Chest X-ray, PA view. Patient: 5 years old, sex M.
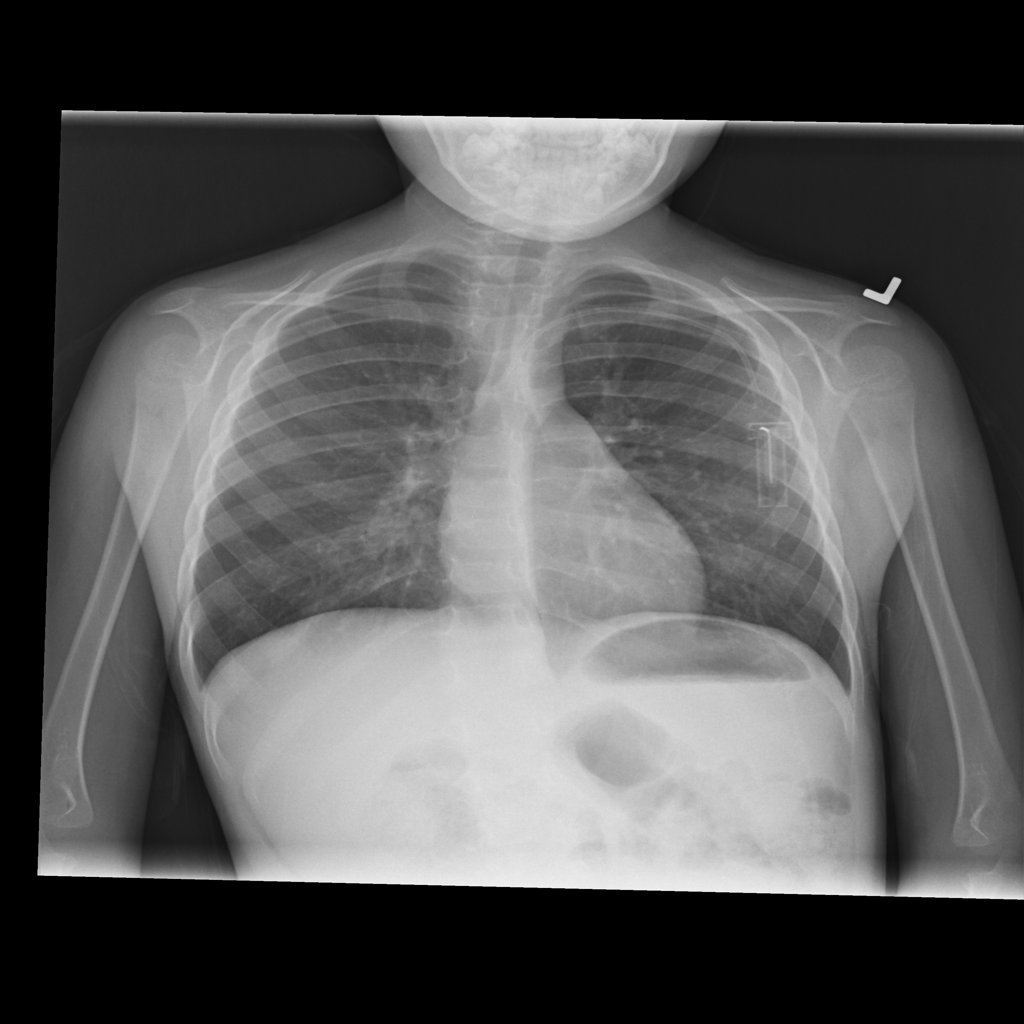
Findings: No Finding